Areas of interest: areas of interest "Harbin Guangshen Automotive Sales and Service Co., Ltd."
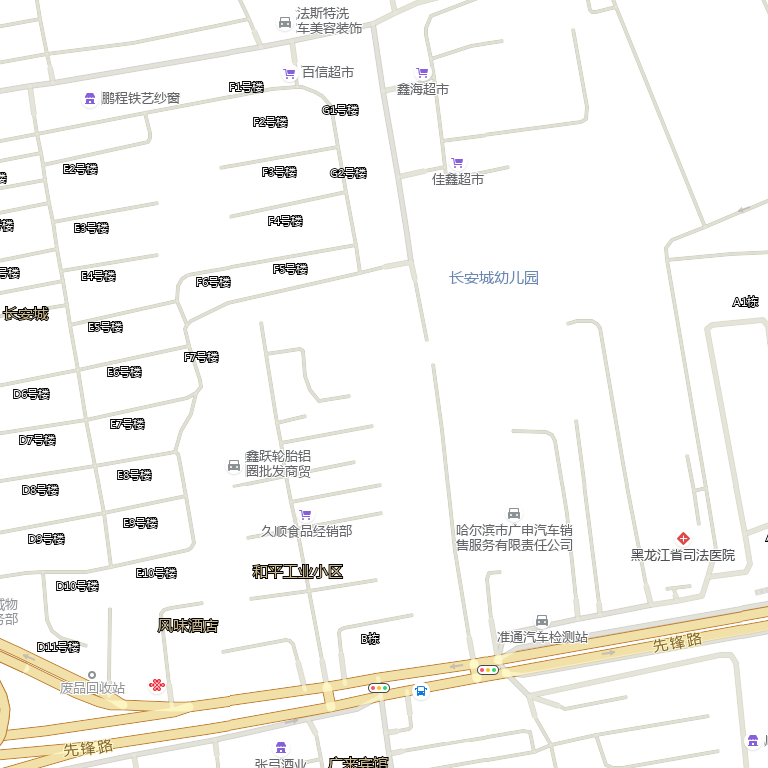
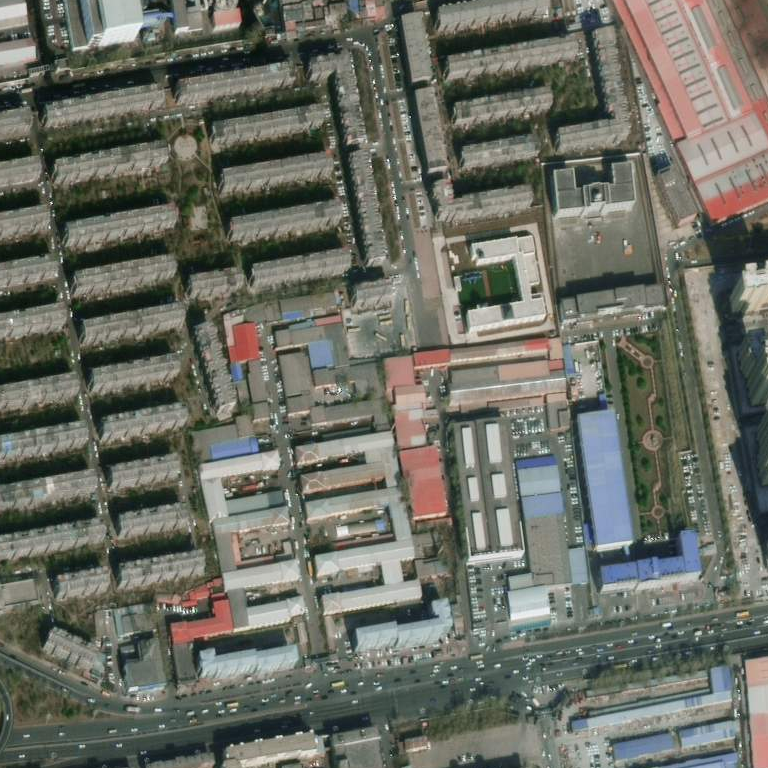